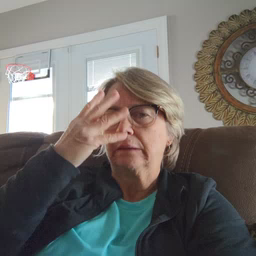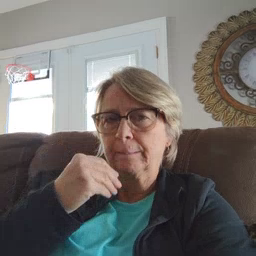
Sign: sleep